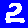
Digit: 2